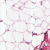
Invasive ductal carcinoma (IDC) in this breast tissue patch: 0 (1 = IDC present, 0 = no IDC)